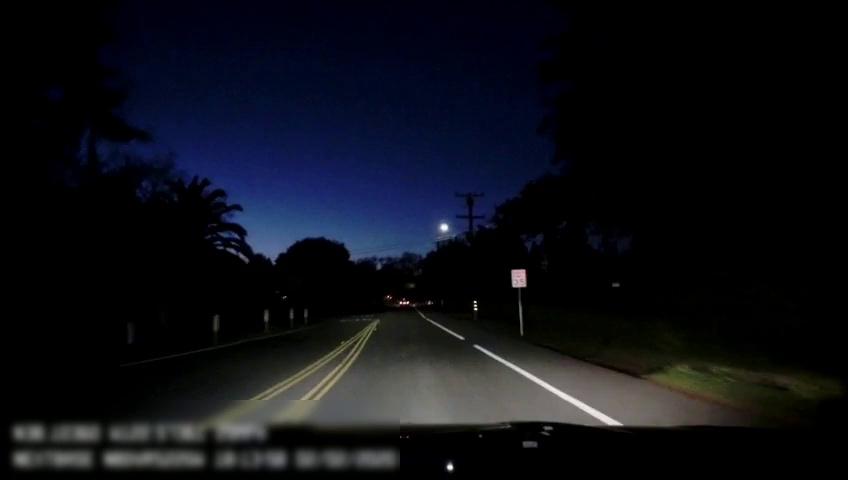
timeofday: Night
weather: Other
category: Drivable Space
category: Vehicles | Car
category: Lanes | Opposite Lane
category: Lanes | Current Lane
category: Lanes | Current Lane
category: Lanes | Alternate Lane
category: Lanes | Alternate Lane
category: Traffic | Signs